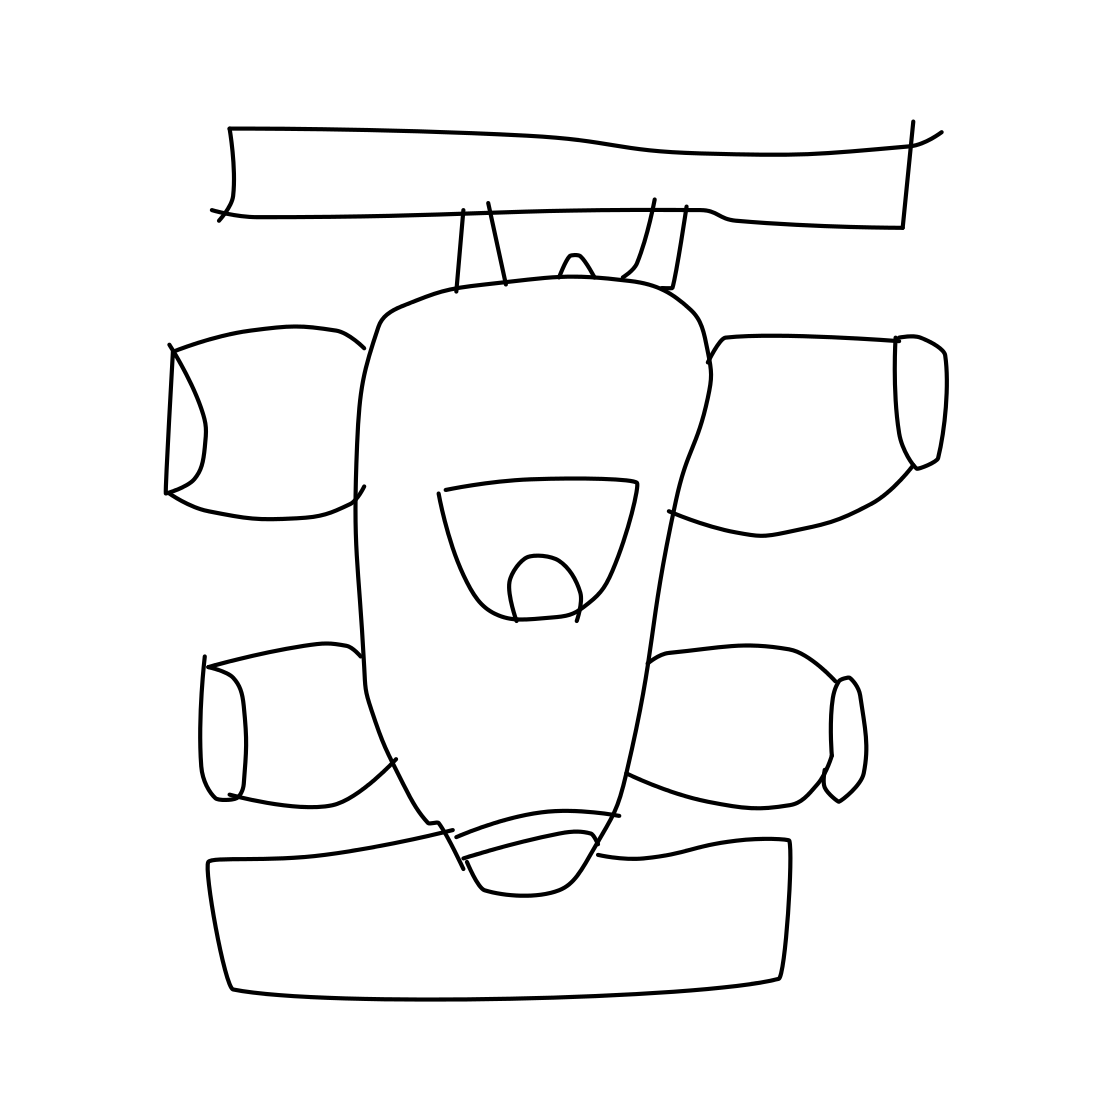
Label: race car